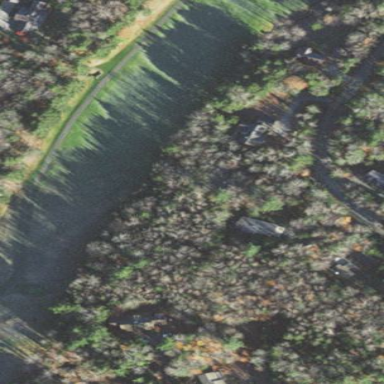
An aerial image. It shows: Mixed woodland area with variety of leaf types and cycles.